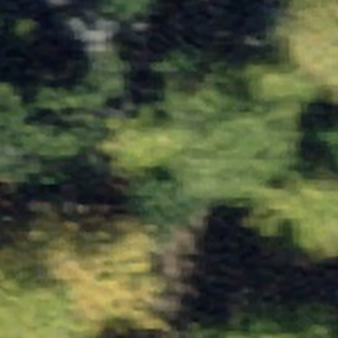
Label: other